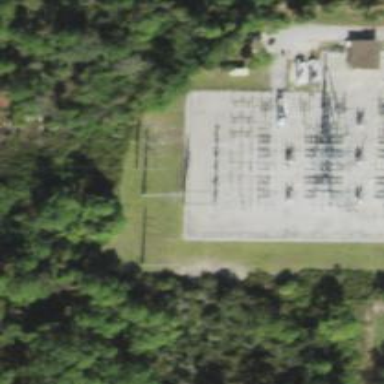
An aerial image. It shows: Power tower.